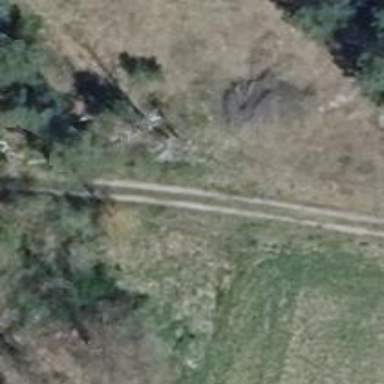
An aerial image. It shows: Grass track with grade5 track type.